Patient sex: M
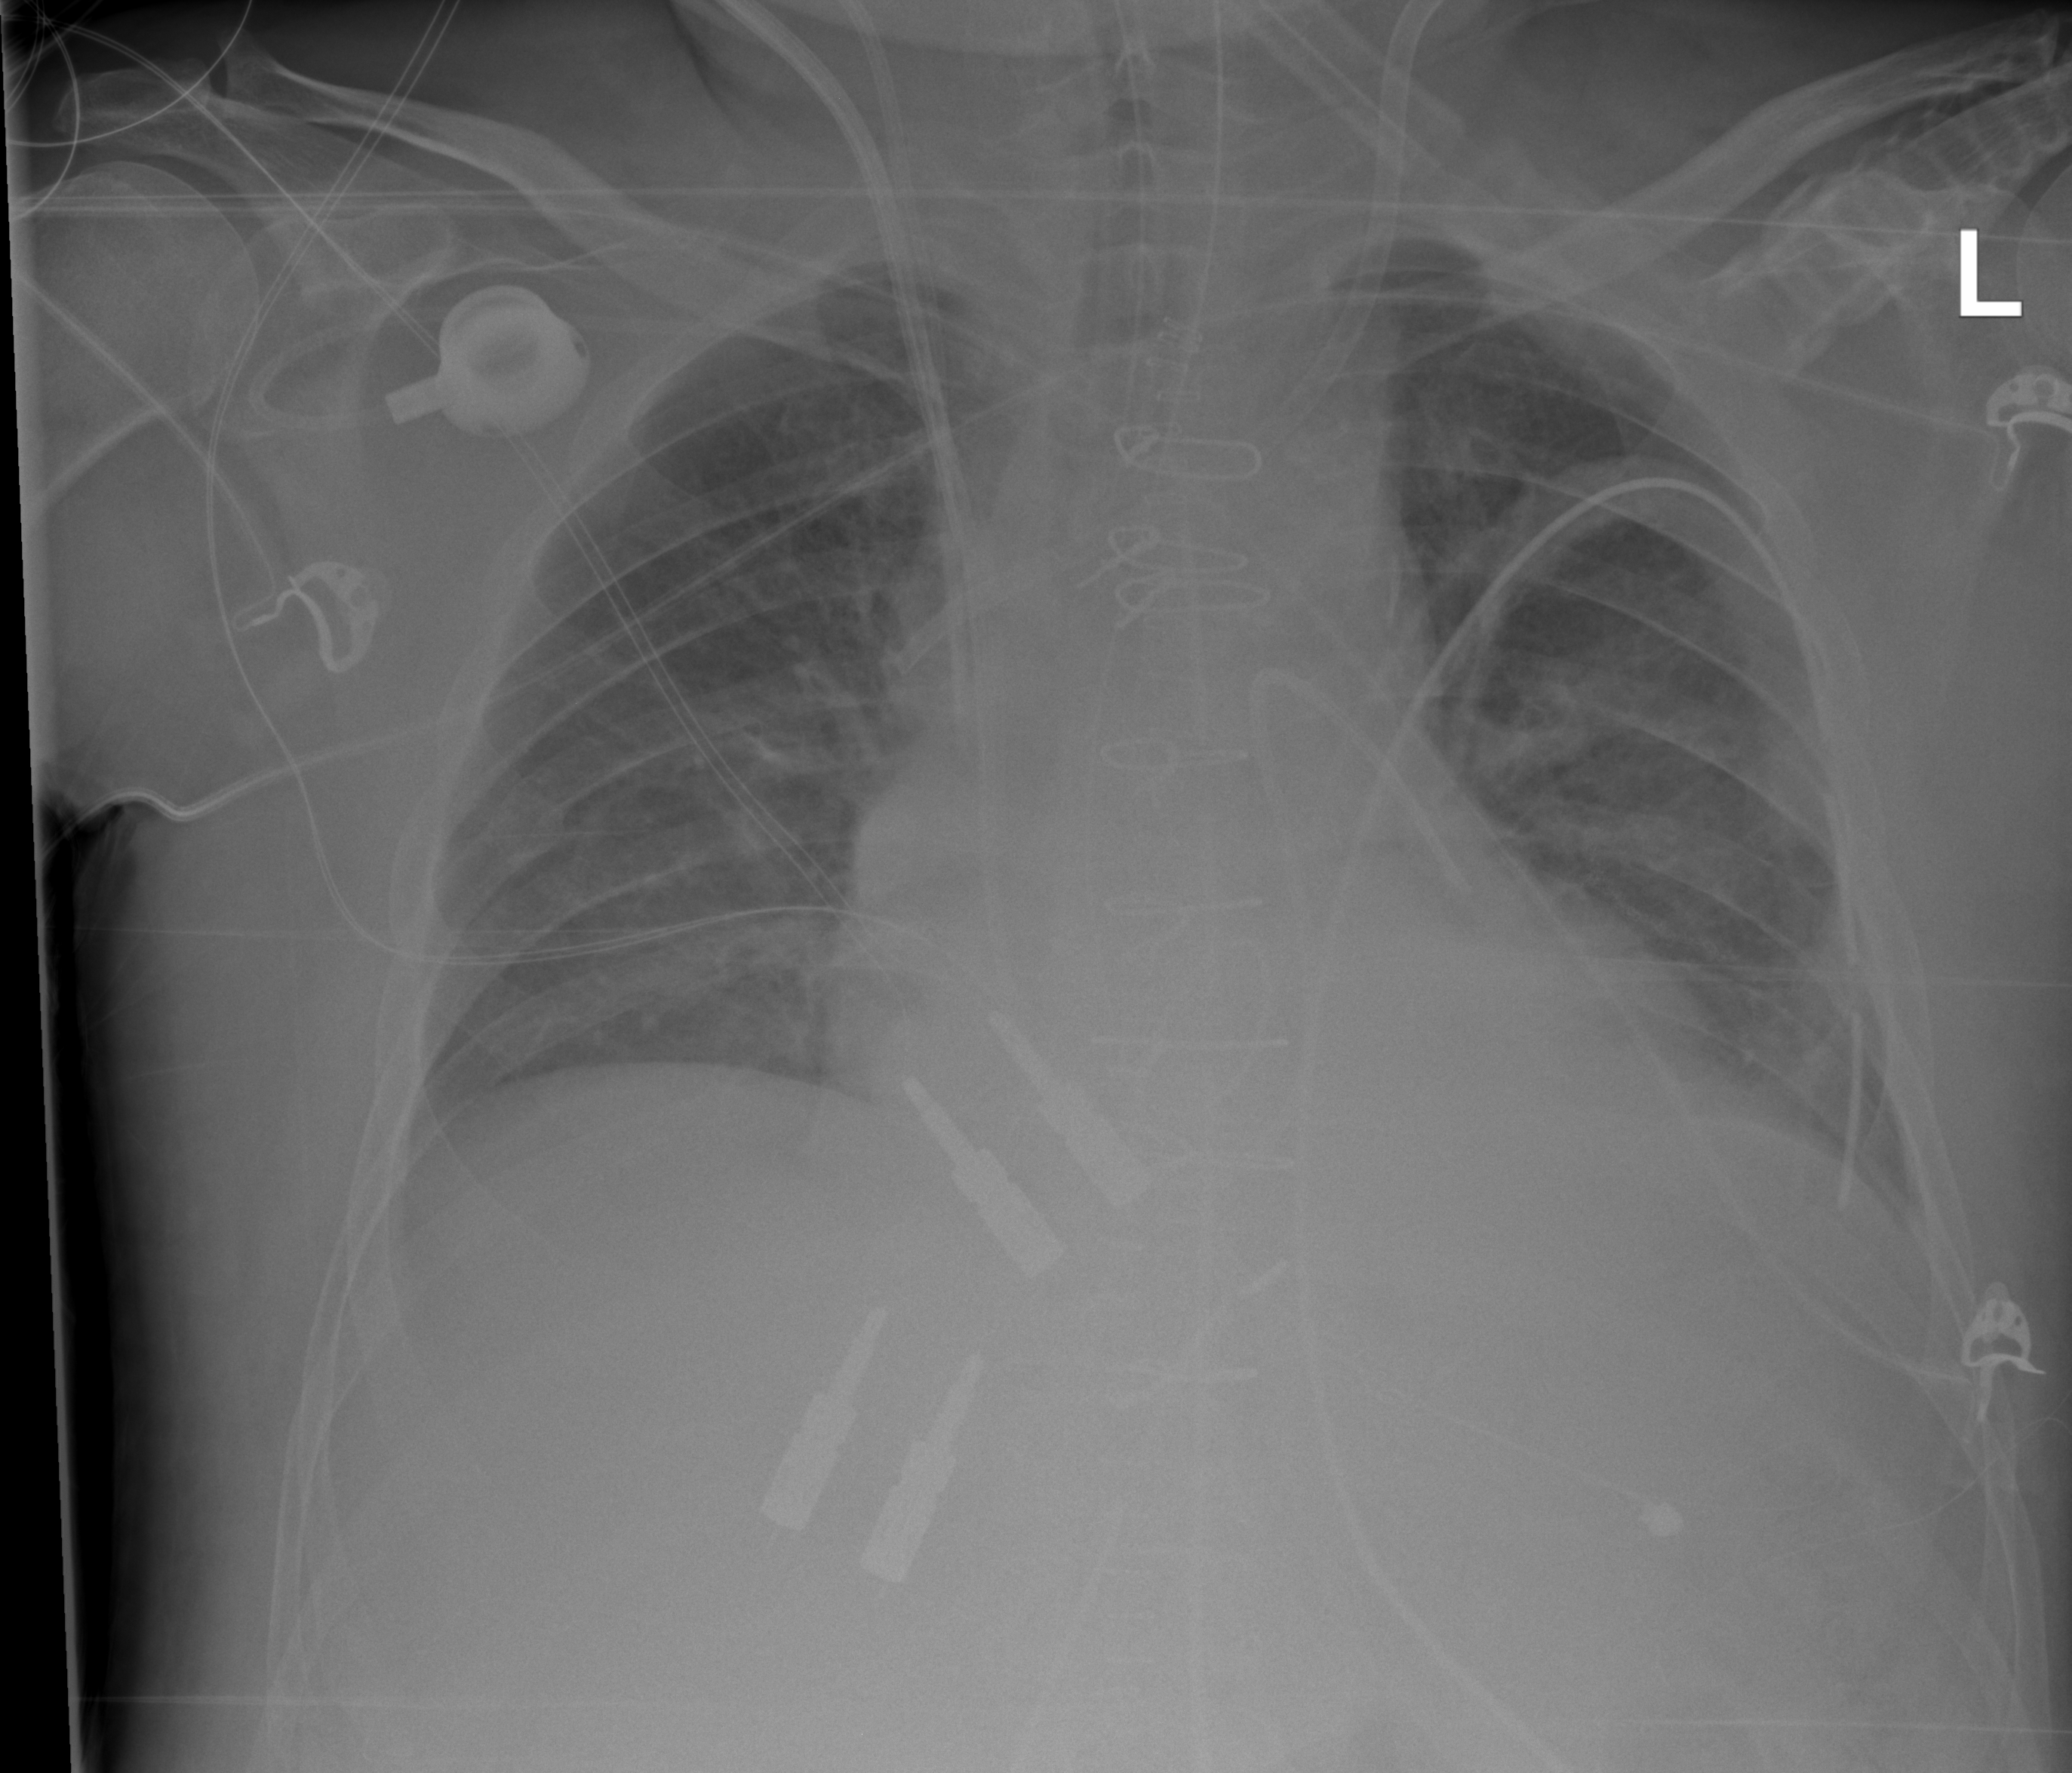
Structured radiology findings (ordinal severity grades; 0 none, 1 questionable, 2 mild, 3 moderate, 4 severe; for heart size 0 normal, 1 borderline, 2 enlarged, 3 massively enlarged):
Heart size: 2
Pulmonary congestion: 2
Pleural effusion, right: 0
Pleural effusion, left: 0
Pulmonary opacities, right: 0
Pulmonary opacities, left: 0
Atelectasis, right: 0
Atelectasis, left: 2